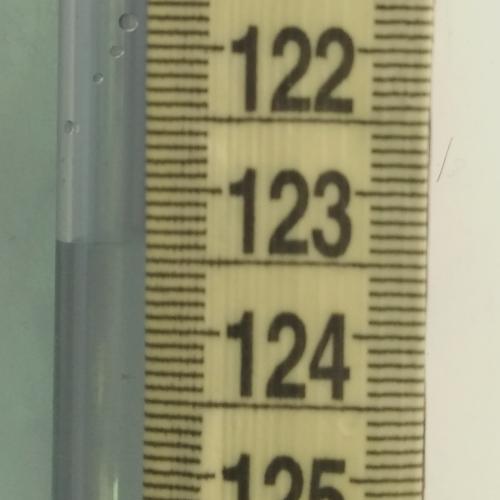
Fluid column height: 123.4 cm